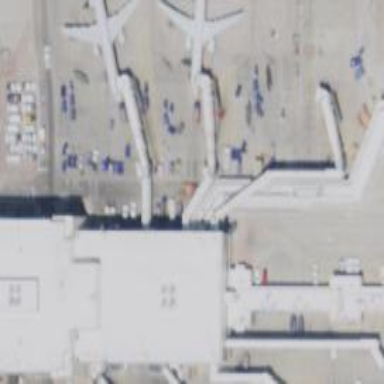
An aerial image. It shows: Airport gate.